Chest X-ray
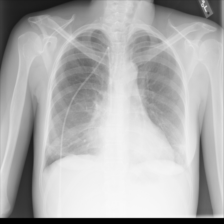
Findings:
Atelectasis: positive
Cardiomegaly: negative
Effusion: positive
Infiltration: negative
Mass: negative
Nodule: negative
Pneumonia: negative
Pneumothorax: negative
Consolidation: negative
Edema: negative
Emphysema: negative
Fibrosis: negative
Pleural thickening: negative
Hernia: negative